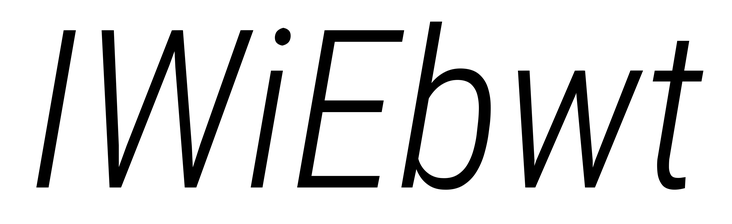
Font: Roboto-Italic_Condensed_Light_Italic